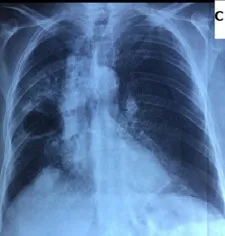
Recurrence of the left pneumothorax.
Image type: radiology (x_ray)